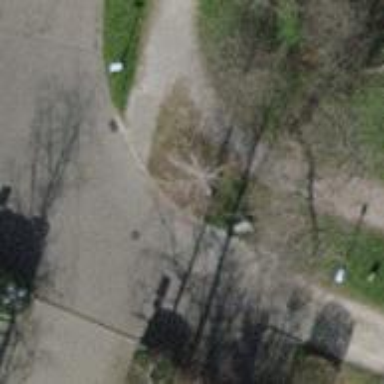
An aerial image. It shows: Unmarked crossing on footway paved with paving stones.